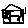
Label: house